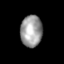
Tissue: skin
Cell type: Epithelial cells
Senescence score: 0.2832
Nuclear area (px): 673
Mean DAPI intensity: 155.906